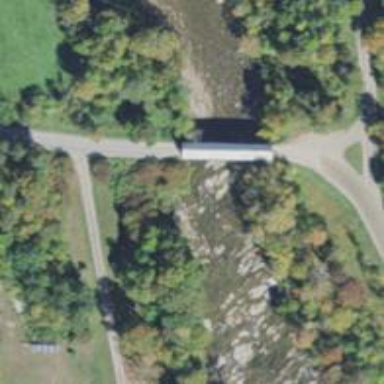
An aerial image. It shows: Covered bridge on residential road.